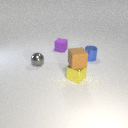
small blue metal cylinder behind small gray metal sphere